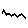
Label: zigzag